九年级 · 解析几何
如图, $O A$ 是 $\odot O$ 的半径, 弦 $B C \perp O A$ 于点 $D$, 连接 $O B$. 若 $\odot O$ 的半径为 $5 \mathrm{~cm}, B C$的长为 $8 \mathrm{~cm}$, 则 $O D$ 的长是 $\qquad$ $\mathrm{cm}$.

    （第 15 题）

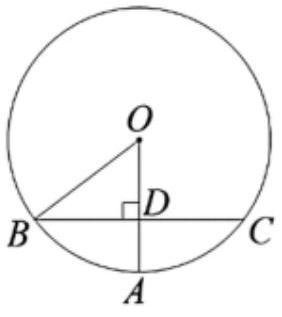
答案:  3

解析: 根据垂径定理可得 $A D$ 的长, 根据勾股定理可得结果.

【详解】解: $\because B C \perp O A$,

$\therefore B D=\frac{1}{2} B C=\frac{1}{2} \times 8=4$,

$\therefore O D=\sqrt{O B^{2}-B D^{2}}=\sqrt{5^{2}-4^{2}}=3$,

故答案为: 3 .

【点睛】此题主要考查了垂径定理和勾股定理. 垂直于弦的直径平分这条弦, 并且平分这条弦所对的两条弧.